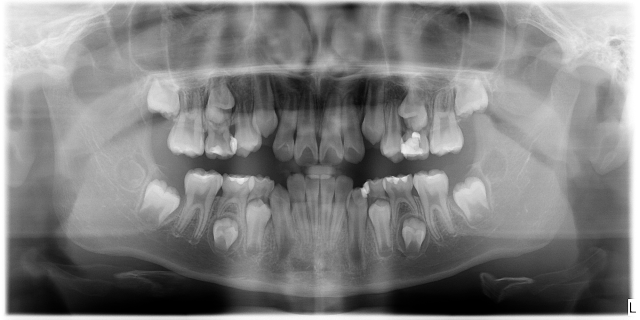
child